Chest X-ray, AP view. Patient: 69 years old, sex F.
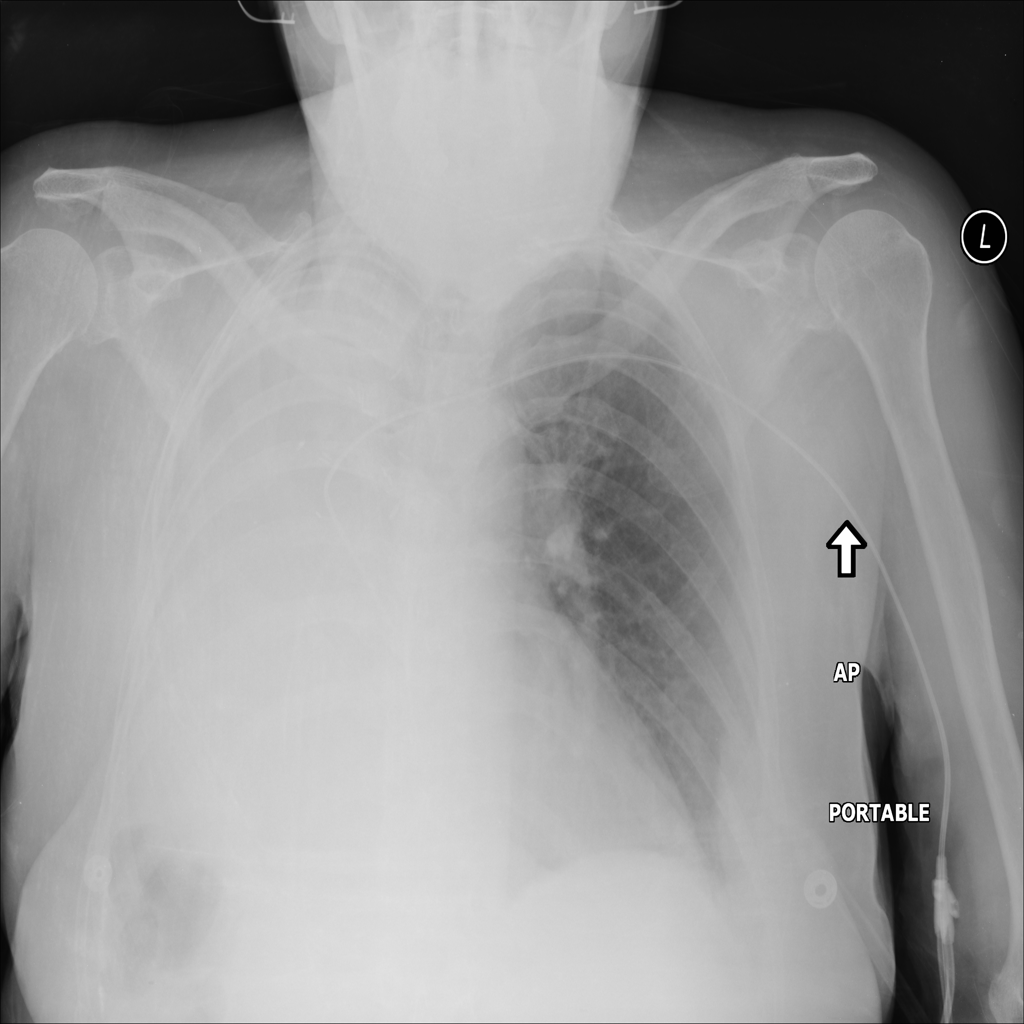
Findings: Mass